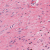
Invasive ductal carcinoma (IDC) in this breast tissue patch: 0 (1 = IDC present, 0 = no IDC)